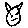
Label: cat